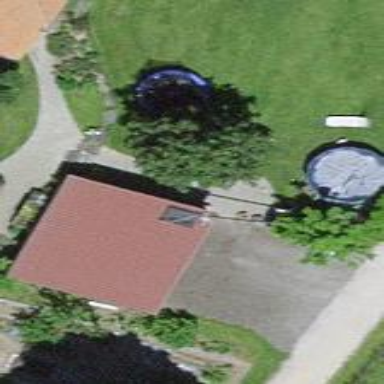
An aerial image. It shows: Garage.